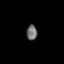
Tissue: prostate
Cell type: Myeloid cells
Senescence score: 0.7027
Nuclear area (px): 159
Mean DAPI intensity: 109.252